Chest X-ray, PA view. Patient: 62 years old, sex F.
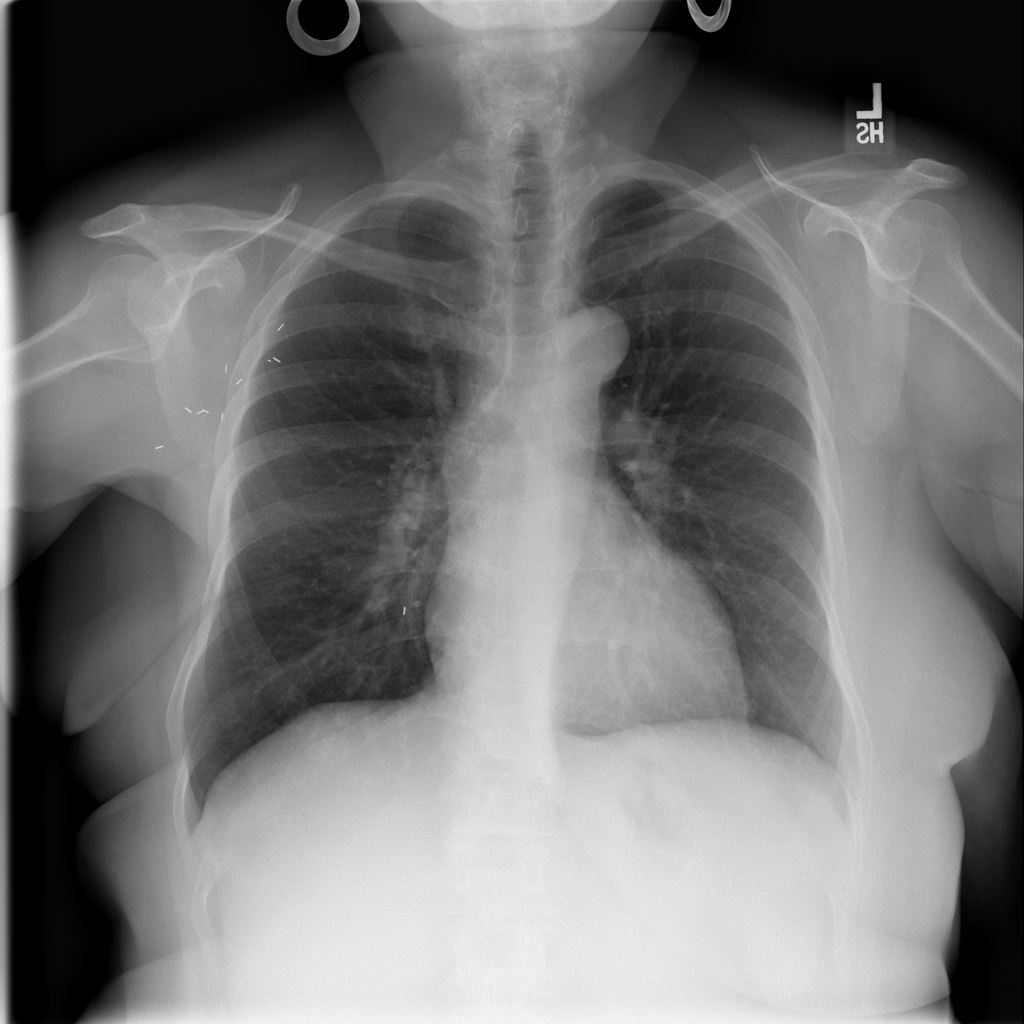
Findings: No Finding